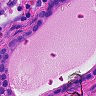
Metastatic tissue present: yes